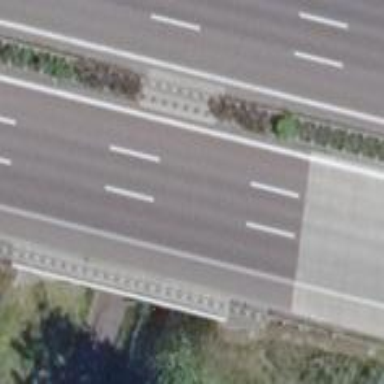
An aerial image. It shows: Motorway area.